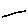
Label: line